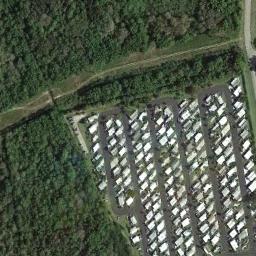
Label: residential